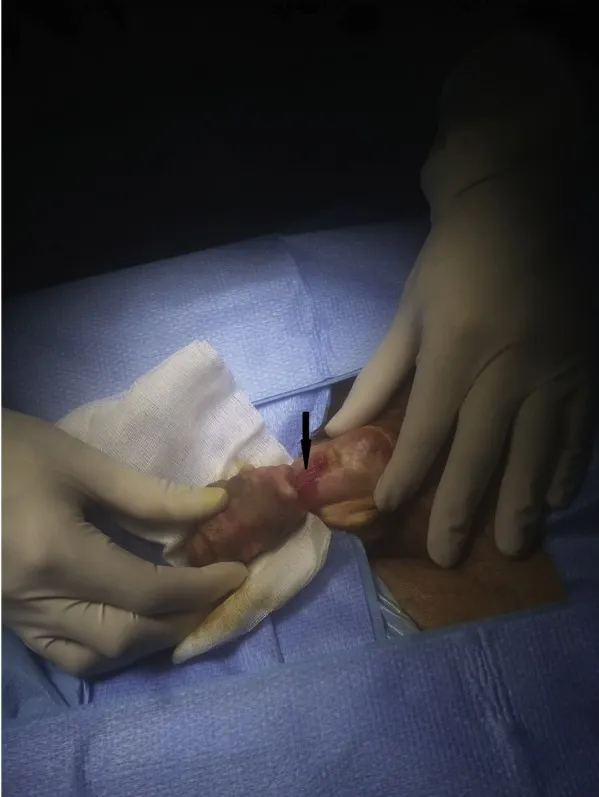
Dorsal view at time of operation. Partial loss of the urethra (arrow) and corpus spongiosum.
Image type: medical_photograph (other_medical_photograph)